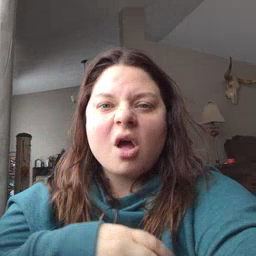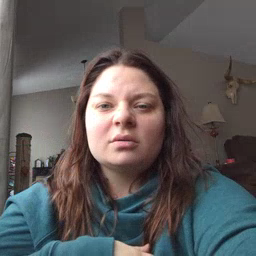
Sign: loud